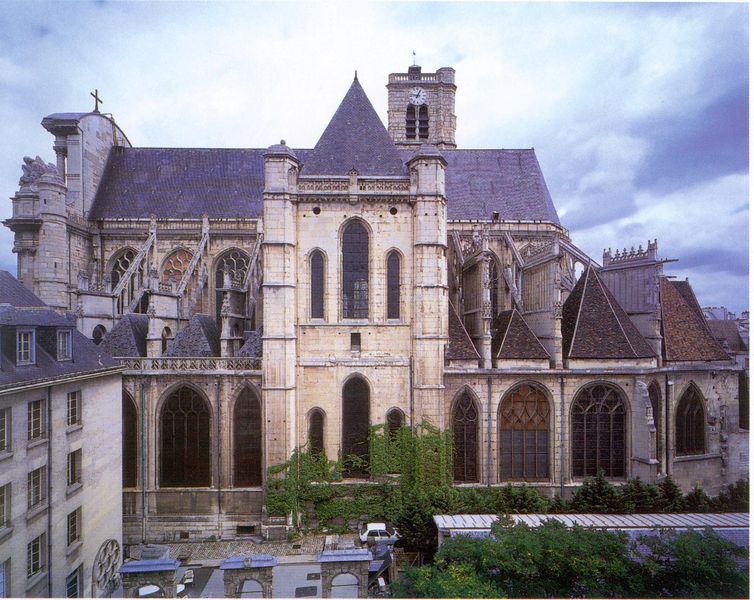
Titel: Saint-Gervais-et-Protais (Außenansicht von Süden)
Künstler: Martin Chambiges
Standort: Paris
Institution: Saint-Gervais-et-Protais
Schlagwörter: baum, blau, dunkel, himmel, laub, weiß, wolken, bäume, grün, stadt, braun, fenster, frankreich, grau, hell, licht, pfeiler, straße, säulen, anlage, dach, gebäude, haus, park, beige, architektur, stein, steine, brüstung, busch, gitter, kirche, drei, gotik, rund, turm, ranken, bewölkt, deutschland, ansicht, bogen, fassade, fassaden, pflaster, dächer, giebel, mauer, ziegel, farbe, tag, platz, auto, rundbogen, joche, wein, seitenansicht, uhr, tor, zinnen, foto, fotografie, photographie, bögen, innenhof, kloster, kreuz, türme, rundfenster, torbogen, dom, gauben, mauerwerk, seite, kopfsteinpflaster, münster, kathedrale, photo, portal, tore, sims, gesims, efeu, sandstein, gotisch, querhaus, rosette, seitenschiff, spitzbogen, spitzbögen, mauern, schiefer, mittelalter, apsis, romanik, hmmel, chor, london, gothik, fotographie, streben, sakral, bau, abbildung, lanzettfenster, masswerk, turmuhr, baustelle, notre dame, fenste, romanisch, kapellen, bogenfenster, längsschiff, fensterrose, fialen, querschiff, strebewerk, stützpfeiler, strebepfeiler, wellblech, zeigel, spitzbogenfenster, südseite, altstadt, gotok, strebebögen, assade, bäime, obergadenfenster, zeigeldach, otografie, beauvais, chorkapellen, querturm, sakrales gebäude, aussenseite, kirchee, nantes, tür uhr